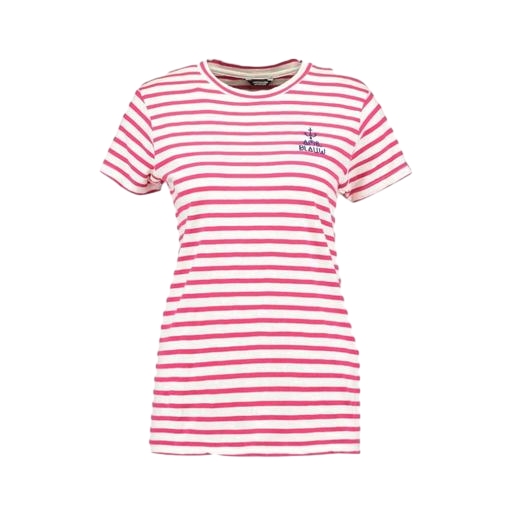
red pima anchor-print t-shirt only macy, pink striped shortsleeved t-shirt, club stripe tee, white background